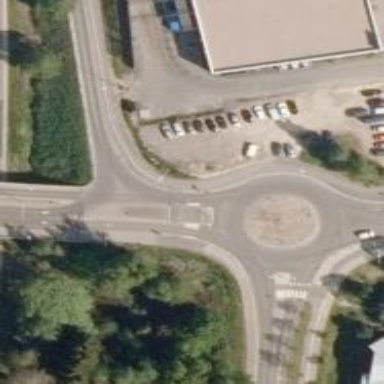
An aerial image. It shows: Asphalt cycleway.